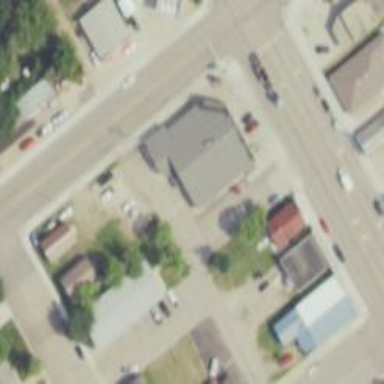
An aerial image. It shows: Convenience shop.